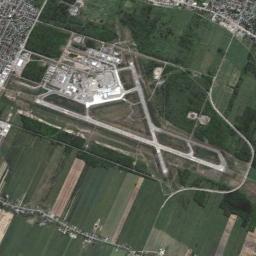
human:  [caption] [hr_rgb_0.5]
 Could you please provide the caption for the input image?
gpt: An airport with some staggered runways and buildings on the farmland and some villages beside .

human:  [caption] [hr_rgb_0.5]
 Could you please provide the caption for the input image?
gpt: A complex airport with many runways and buildings is surrounded by a residential area and green farmland .

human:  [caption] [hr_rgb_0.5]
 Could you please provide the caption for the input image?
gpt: An airport is surrounded by the field next to many houses .

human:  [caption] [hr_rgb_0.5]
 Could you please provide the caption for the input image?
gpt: There are two crossing runways here .

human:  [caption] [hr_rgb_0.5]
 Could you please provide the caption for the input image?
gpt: Two roads intersect at the airport .